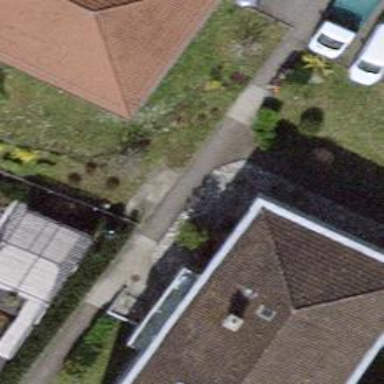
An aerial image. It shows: Path made of paving stones.